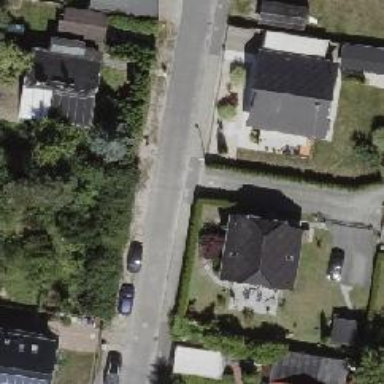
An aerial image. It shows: Residential road with concrete surface.